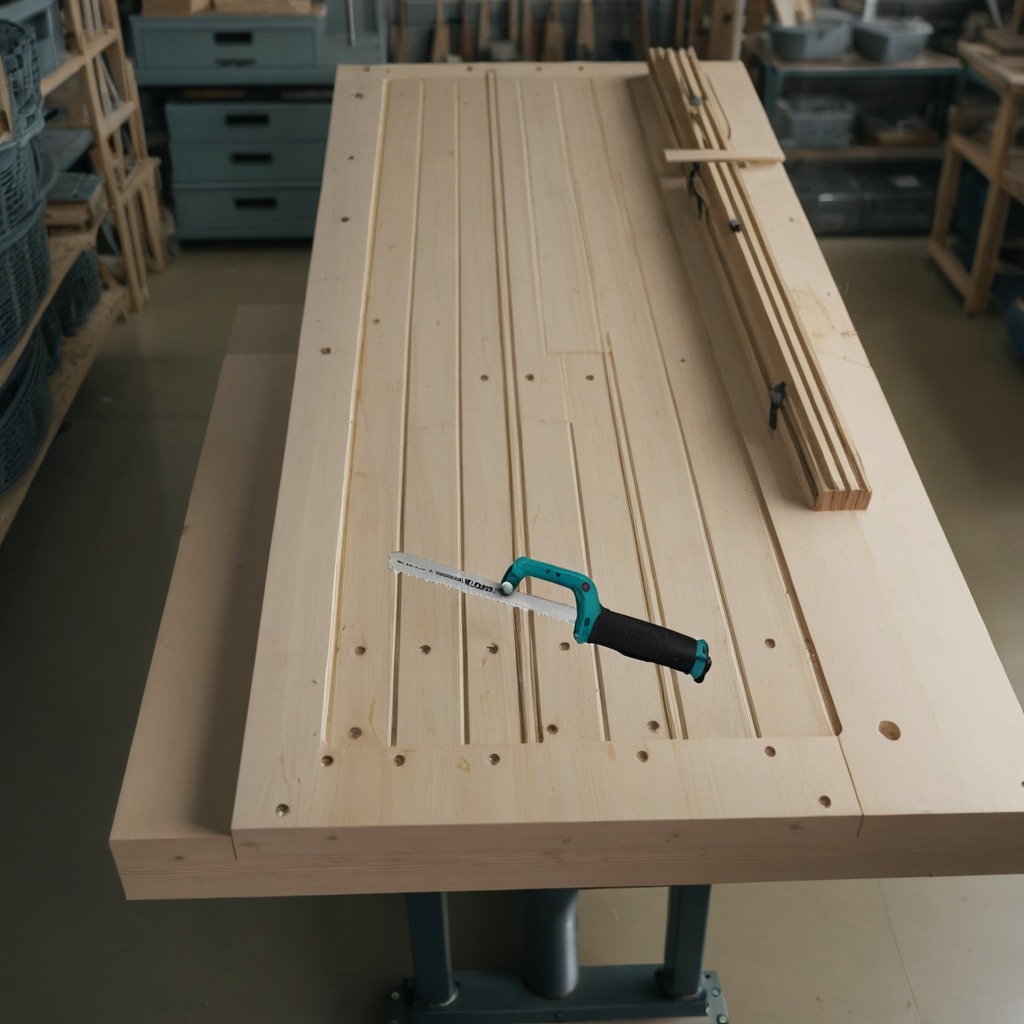
A metal saw lies on the workbench inside a coastal fishing gear workshop.